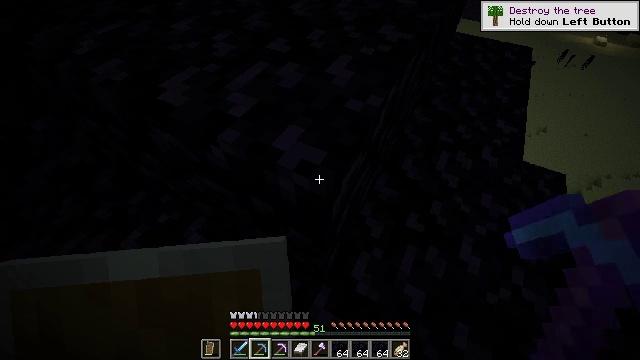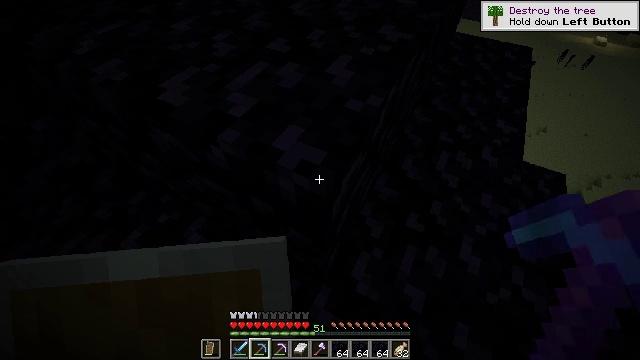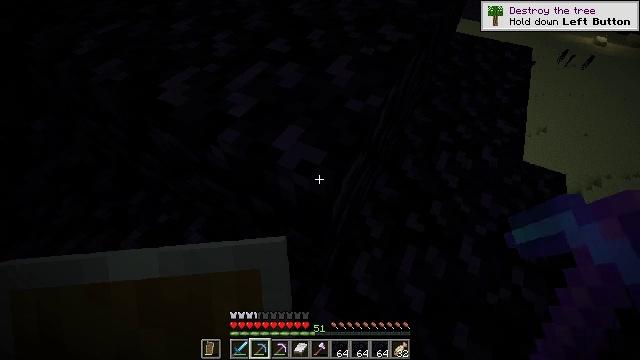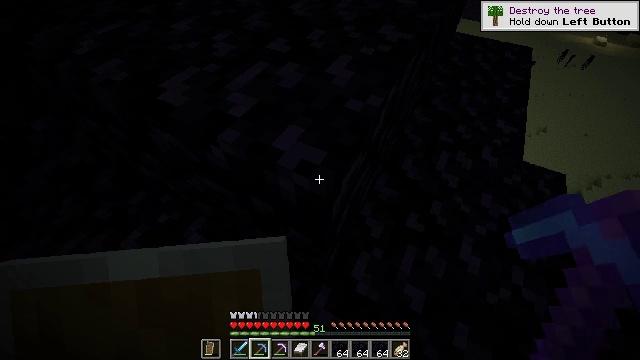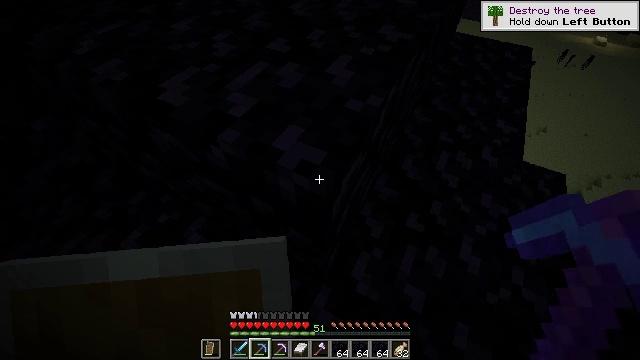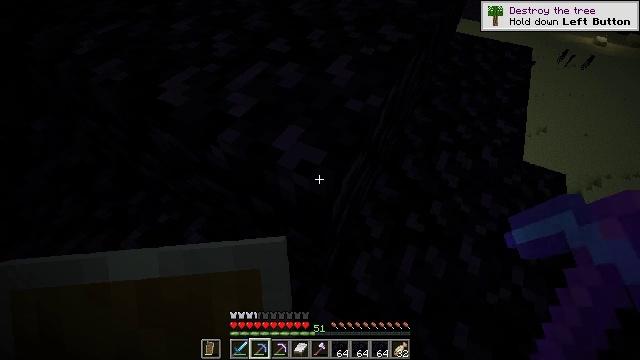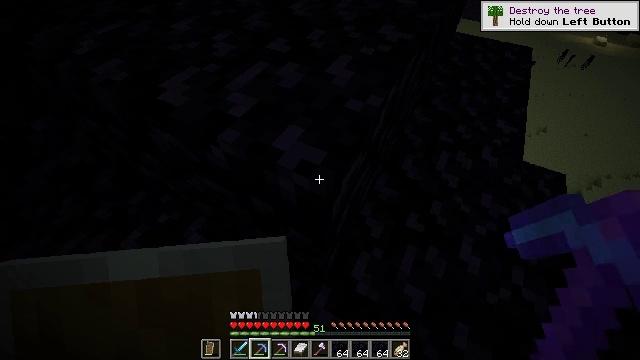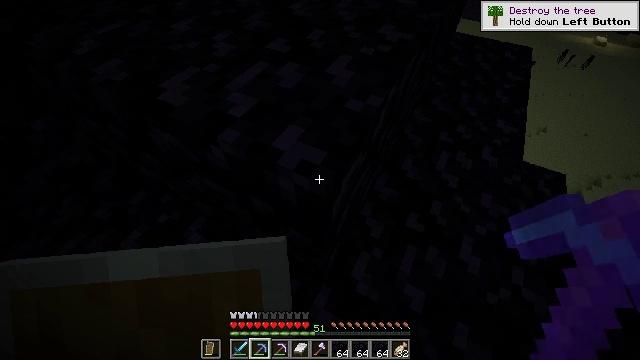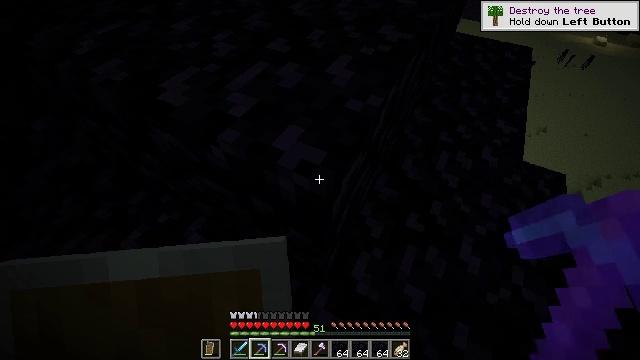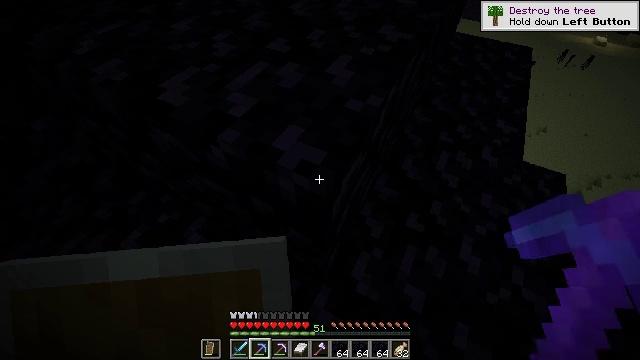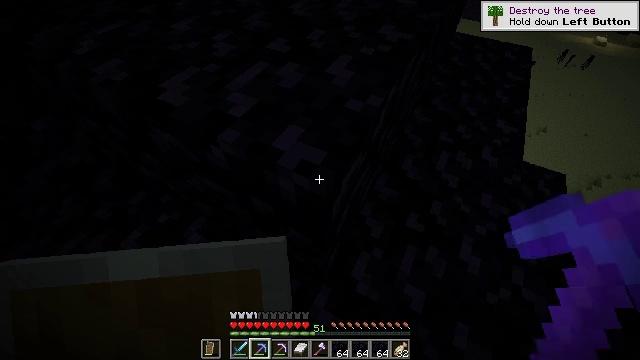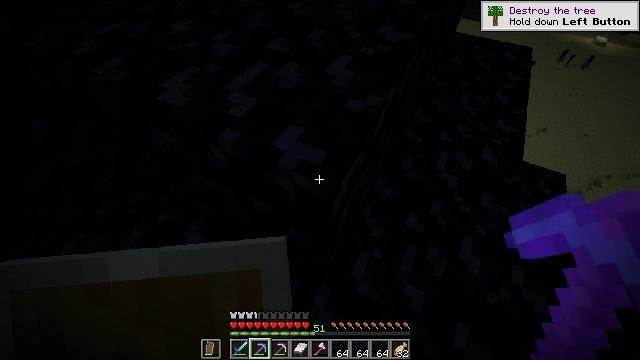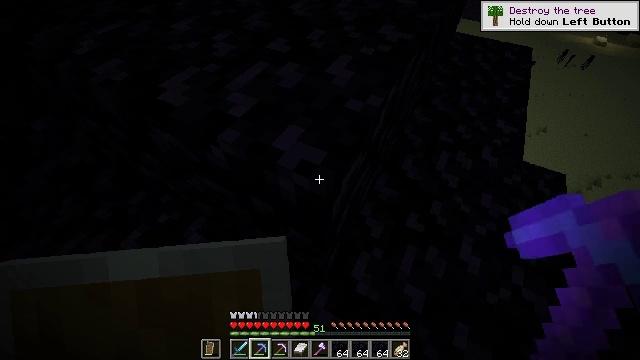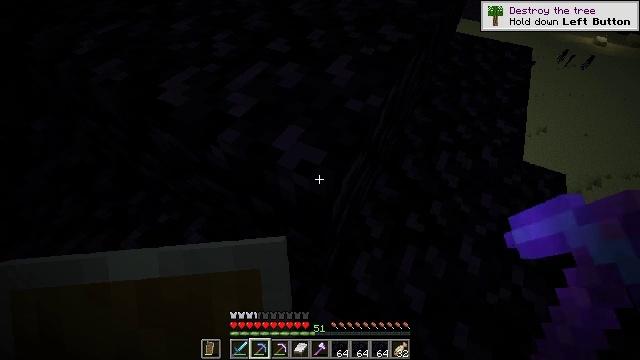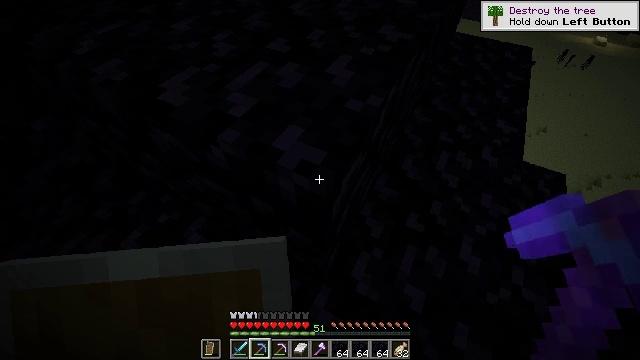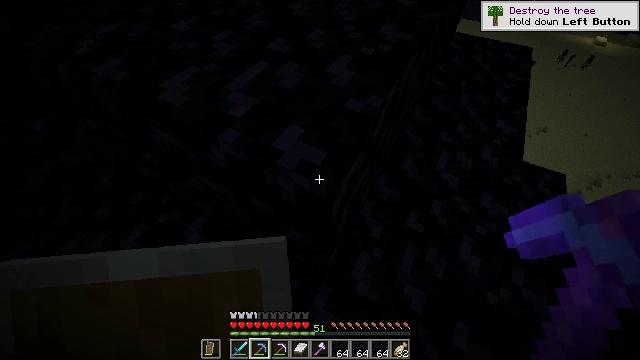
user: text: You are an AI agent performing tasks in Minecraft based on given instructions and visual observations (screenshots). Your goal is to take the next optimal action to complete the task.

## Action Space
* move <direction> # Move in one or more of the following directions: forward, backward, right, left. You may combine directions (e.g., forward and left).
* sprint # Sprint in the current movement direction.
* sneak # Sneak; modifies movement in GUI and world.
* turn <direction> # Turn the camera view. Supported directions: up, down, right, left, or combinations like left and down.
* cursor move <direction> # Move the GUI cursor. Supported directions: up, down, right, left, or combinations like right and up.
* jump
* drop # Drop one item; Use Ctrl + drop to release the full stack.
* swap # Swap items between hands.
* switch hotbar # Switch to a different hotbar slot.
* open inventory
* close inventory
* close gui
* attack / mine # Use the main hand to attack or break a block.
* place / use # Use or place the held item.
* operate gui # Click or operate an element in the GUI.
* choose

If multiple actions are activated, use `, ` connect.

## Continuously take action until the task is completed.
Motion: motion action
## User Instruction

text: Break the obsidian using a diamond or netherite pickaxe.
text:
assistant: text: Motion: no_op
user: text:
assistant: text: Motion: no_op
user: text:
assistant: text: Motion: no_op
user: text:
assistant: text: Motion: no_op
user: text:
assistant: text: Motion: no_op
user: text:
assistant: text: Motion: no_op
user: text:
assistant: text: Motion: no_op
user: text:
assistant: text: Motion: no_op
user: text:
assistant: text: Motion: no_op
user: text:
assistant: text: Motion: no_op
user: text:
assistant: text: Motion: no_op
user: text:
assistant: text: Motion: no_op
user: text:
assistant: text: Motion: no_op
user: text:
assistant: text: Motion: no_op
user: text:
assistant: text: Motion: no_op
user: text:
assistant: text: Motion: no_op
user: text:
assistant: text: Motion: no_op
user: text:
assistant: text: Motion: no_op
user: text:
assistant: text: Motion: no_op
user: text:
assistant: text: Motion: no_op
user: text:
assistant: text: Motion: no_op
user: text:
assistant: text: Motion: no_op
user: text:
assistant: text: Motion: no_op
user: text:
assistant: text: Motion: no_op
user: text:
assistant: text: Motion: no_op
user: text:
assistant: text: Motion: no_op
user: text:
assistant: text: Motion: no_op
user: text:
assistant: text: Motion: no_op
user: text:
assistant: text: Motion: no_op
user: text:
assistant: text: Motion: no_op